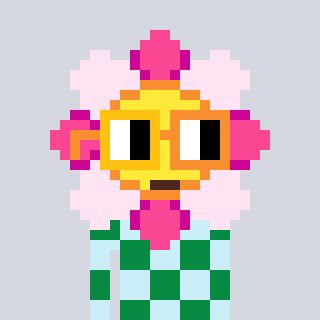
a pixel art character with square yellow and orange glasses, a flower-shaped head and a cold-colored body on a cool background